Question: I do not have experience with javascript and HTML but i want to design an interface. Here is the story;
I am using webgl for design and implement some parametric equations. Each equation consist of x,y and a. I can make browser draw my equations invidually but i cant make it do it for all.

So for step 1, I write some javascript function to call a, but it seems it does not work.
here is my code;
'''
<!doctype html>
<html>
<body>
<p>Please input a number between 0.1 and 1:</p>
<input id="numb">
<button type="button" onclick="myFunction()">Submit</button>
<p id="demo"></p>
<canvas width = "300" height = "300" id = "my_Canvas"></canvas>
<script>
function myFunction() {
var a, text;
// Get the value of the input field with id="numb"
a = document.getElementById("numb").value;
}
/* Step1: Prepare the canvas and get WebGL context */
var canvas = document.getElementById('my_Canvas');
var gl = canvas.getContext('experimental-webgl');
/* Step2: Define the geometry and store it in buffer objects */
var vertices = new Array();
//myFunction does not work, so i have to initialize a in here
a = 0.3;
var x;
var y;
var tmp;
tmp = 0;
x = 0;
y = 0;
for (t=0;t<360;t+=0.01){
//these are for cart
x=a*(2*Math.cos(t)-Math.cos(2*t));
y=a*(2*Math.sin(t)-Math.sin(2*t));
vertices.push(x);
//these are for other funct
//x = a*Math.pow(Math.cos(t),3);
//y = a*Math.pow(Math.sin(t),3);
vertices.push(y);
tmp++;
}
// Create a new buffer object
var vertex_buffer = gl.createBuffer();
// Bind an empty array buffer to it
gl.bindBuffer(gl.ARRAY_BUFFER, vertex_buffer);
// Pass the vertices data to the buffer
gl.bufferData(gl.ARRAY_BUFFER, new Float32Array(vertices), gl.STATIC_DRAW);
// Unbind the buffer
gl.bindBuffer(gl.ARRAY_BUFFER, null);
/* Step3: Create and compile Shader programs */
// Vertex shader source code
var vertCode = 'attribute vec2 coordinates;' + 'void main(void) {' + ' gl_Position = vec4(coordinates,0.0, 1.0);' + '}';
//Create a vertex shader object
var vertShader = gl.createShader(gl.VERTEX_SHADER);
//Attach vertex shader source code
gl.shaderSource(vertShader, vertCode);
//Compile the vertex shader
gl.compileShader(vertShader);
//Fragment shader source code
var fragCode = 'void main(void) {' + 'gl_FragColor = vec4(0.0, 0.0, 0.0,0.1);' + '}';
// Create fragment shader object
var fragShader = gl.createShader(gl.FRAGMENT_SHADER);
// Attach fragment shader source code
gl.shaderSource(fragShader, fragCode);
// Compile the fragment shader
gl.compileShader(fragShader);
// Create a shader program object to store combined shader program
var shaderProgram = gl.createProgram();
// Attach a vertex shader
gl.attachShader(shaderProgram, vertShader);
// Attach a fragment shader
gl.attachShader(shaderProgram, fragShader);
// Link both programs
gl.linkProgram(shaderProgram);
// Use the combined shader program object
gl.useProgram(shaderProgram);
/* Step 4: Associate the shader programs to buffer objects */
//Bind vertex buffer object
gl.bindBuffer(gl.ARRAY_BUFFER, vertex_buffer);
//Get the attribute location
var coord = gl.getAttribLocation(shaderProgram, "coordinates");
//point an attribute to the currently bound VBO
gl.vertexAttribPointer(coord, 2, gl.FLOAT, false, 0, 0);
//Enable the attribute
gl.enableVertexAttribArray(coord);
/* Step5: Drawing the required object (triangle) */
// Clear the canvas
gl.clearColor(0.5, 0.5, 0.5, 0.9);
// Enable the depth test
gl.enable(gl.DEPTH_TEST);
// Clear the color buffer bit
gl.clear(gl.COLOR_BUFFER_BIT);
// Set the view port
gl.viewport(0,0,canvas.width,canvas.height);
// Draw the triangle
gl.drawArrays(gl.LINES, 0, tmp);
</script>
</body>
</html>
'''
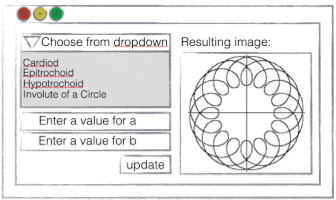
Answer: I've edited your code a bit and put it on jsFiddle so you can see it working.
The main problem you had was not having a way for the function to alter the canvas after it got it's value, so I wrapped your canvas setup in a function, called it by default and called it after someone made some input.
'''
function myFunction() {
var a, text;
// Get the value of the input field with id="numb"
a = document.getElementById("numb").value;
alterCanvas(a); //Call function that alters the canvas
}
function alterCanvas(a) { //Create a function to setup and alter the canvas
/* Step1: Prepare the canvas and get WebGL context */
var canvas = document.getElementById('my_Canvas');
var gl = canvas.getContext('experimental-webgl');
/* Step2: Define the geometry and store it in buffer objects */
var vertices = new Array();
//myFunction does not work, so i have to initialize a in here
if (typeof a == "undefined") a = 0.3;
var x;
var y;
var tmp;
tmp = 0;
x = 0;
y = 0;
for (t = 0; t < 360; t += 0.01) {
//these are for cart
x = a * (2 * Math.cos(t) - Math.cos(2 * t));
y = a * (2 * Math.sin(t) - Math.sin(2 * t));
vertices.push(x);
//these are for other funct
//x = a*Math.pow(Math.cos(t),3);
//y = a*Math.pow(Math.sin(t),3);
vertices.push(y);
tmp++;
}
// Create a new buffer object
var vertex_buffer = gl.createBuffer();
// Bind an empty array buffer to it
gl.bindBuffer(gl.ARRAY_BUFFER, vertex_buffer);
// Pass the vertices data to the buffer
gl.bufferData(gl.ARRAY_BUFFER, new Float32Array(vertices), gl.STATIC_DRAW);
// Unbind the buffer
gl.bindBuffer(gl.ARRAY_BUFFER, null);
/* Step3: Create and compile Shader programs */
// Vertex shader source code
var vertCode = 'attribute vec2 coordinates;' + 'void main(void) {' + ' gl_Position = vec4(coordinates,0.0, 1.0);' + '}';
//Create a vertex shader object
var vertShader = gl.createShader(gl.VERTEX_SHADER);
//Attach vertex shader source code
gl.shaderSource(vertShader, vertCode);
//Compile the vertex shader
gl.compileShader(vertShader);
//Fragment shader source code
var fragCode = 'void main(void) {' + 'gl_FragColor = vec4(0.0, 0.0, 0.0,0.1);' + '}';
// Create fragment shader object
var fragShader = gl.createShader(gl.FRAGMENT_SHADER);
// Attach fragment shader source code
gl.shaderSource(fragShader, fragCode);
// Compile the fragment shader
gl.compileShader(fragShader);
// Create a shader program object to store combined shader program
var shaderProgram = gl.createProgram();
// Attach a vertex shader
gl.attachShader(shaderProgram, vertShader);
// Attach a fragment shader
gl.attachShader(shaderProgram, fragShader);
// Link both programs
gl.linkProgram(shaderProgram);
// Use the combined shader program object
gl.useProgram(shaderProgram);
/* Step 4: Associate the shader programs to buffer objects */
//Bind vertex buffer object
gl.bindBuffer(gl.ARRAY_BUFFER, vertex_buffer);
//Get the attribute location
var coord = gl.getAttribLocation(shaderProgram, "coordinates");
//point an attribute to the currently bound VBO
gl.vertexAttribPointer(coord, 2, gl.FLOAT, false, 0, 0);
//Enable the attribute
gl.enableVertexAttribArray(coord);
/* Step5: Drawing the required object (triangle) */
// Clear the canvas
gl.clearColor(0.5, 0.5, 0.5, 0.9);
// Enable the depth test
gl.enable(gl.DEPTH_TEST);
// Clear the color buffer bit
gl.clear(gl.COLOR_BUFFER_BIT);
// Set the view port
gl.viewport(0, 0, canvas.width, canvas.height);
// Draw the triangle
gl.drawArrays(gl.LINES, 0, tmp);
}
alterCanvas(); //Run function when the dom gets here.
'''
<URL>